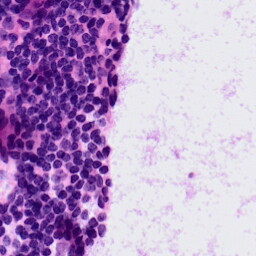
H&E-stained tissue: LymphNode